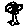
Label: tree